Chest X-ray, AP view. Patient: 57 years old, sex M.
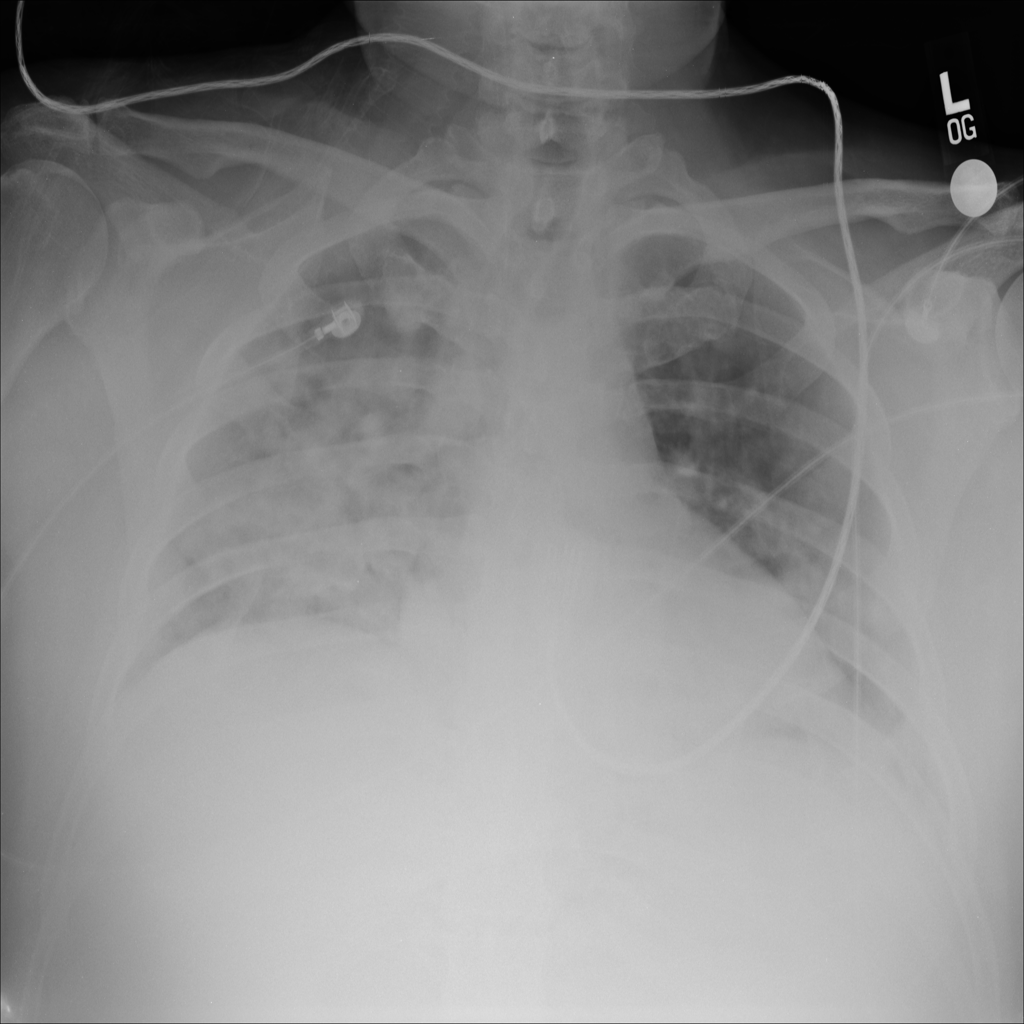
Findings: No Finding